Question: When computing checkmate for a king in chess, do you determine the other players possible moves against your king? Or do you consider merely their unit's reach? If you say it's the former, then there is a contradiction like "this statement is false" Consider this image with two kings a square apart and their knights protecting from above rooks. If we assume that the definition of possible moves must prevent check based on enemy possible moves, then the logic recursively alternates.
>
1. First, we say that our king is in check from the enemy knight so we are limited from moving our own knight because we must escape.
2. Then we realize that the knight does not have an available move into our king's square because he will be placing his king in check with our rook. He does not have our king in check after all.
3. Then we realize, free from check, that we are now able to move our own knight to the enemy king forcing him to move from check and preventing further his choices.
4. However, we notice that we cannot do this because it will place us in check with the enemy rook.
5. We realize that since we cannot actually move our knight, the enemy king is not actually in check, therefore he is freely able to use his knight to attack our king.
6. Go to step 2 (no matter how many times you have already).
Okay, so maybe we assume that reach always counts regardless of the enemy's check status. If our king is in reach of the enemy knight's usual attack range, we consider it a check and must resolve it. Is this how the actual game is ruled though? It seems an easy solution to the problem faced when programming the game logic, but I'm not sure if it is correct or not.

I did some thinking and came up with this analysis:
I think you have proven that the scenario of both kings being in check (not necessarily the scenario of the board I showed) cannot exist by contradiction.
Only one player can make a move at a time.
Therefore, one player makes the initial move which transitions from the state of no kings being in check to some king(s) being in check.
According to the rules, this move is not allowed if that player's king results is in a check. (I will point out the significance of 'results' soon)
This means that no matter how check is defined, he cannot make any move if his king meets that condition.
Therefore, the only transition to checks from no checks is to the enemy being in check.
The enemy must escape check, still following the rule of not entering check in one move.
The remaining state would be game over or that king escaping check.
So I understand that both kings being in check is not possible.
Now the board I showed is either reachable or not reachable.
Let's assume the board is reachable and see if there is a contradiction.
Let's ambiguously assume it's white's turn since the scenario is symmetric.
This means black just moved.
Therefore, black's king is not in check.
The black king is only reachable by the white knight.
Therefore, the white knight must be restricted by some rule to not attack the black king.
The only two possible rules that can enforce that conclusion are:
>
1. The white knight is currently protecting his king from check.
2. The white king is in check already and that move will not solve the check.
First, assume 2 is true regardless of 1.
The white king is in check and the only piece in attack range is black knight.
The black knight cannot attack the square containing king, however, because it would place his own king in check.
Therefore 1 must be true and the white king is not in check.
So both kings are not in check.
We reverse the game board to see if this is reachable.
Assume the scenario with the following alterations:
White has a bishop 2 up and 1 right from the black rook.
The black king is one square to the left.
The white king is one square to the right.
No kings are in range of any other pieces, so it may be reasonable to assume this initial state is reachable.
The black knight is protecting his king from the bishop, so it cannot move to under the white knight.
The white king moves left.
Now the white knight is protecting the white king and cannot move to under the black knight.
The black king moves right one square.
Thus, the scenario is reachable.
The only questioned assumption standing is that when any moves are considered, it is safe to assume that the check rules are computed. Thus, a king may come in range of a unit which may not attack it due to prevention of his own king being in check. If this assumption is not made, then the pieces simply could follow the rules of not allowing kings to enter the unrestricted attack range of an enemy unit.
Now, it is interesting to see if this scenario is computable without infinite loops.
For dependencies, I will use arrows.
For the initial white king moving left,
white king -> black knight stopped -> white bishop attack black king
Those are single step computations, no loops in dependencies so far.
For the black king to move right,
black king -> white knight stopped -> black rook attack white king
Still no dependencies.
What about when we now try to check white knight's available moves including attacking the black king?
white knight stopped -> black rook attack white king
What about if the white rook attacks the black rook?
white rook stopped -> black knight attack white king
White's remaining options are to move the king to the right or down.
Our conclusion,
>
1. Moving to this board state is possible without breaking the 'don't move into check' rule.
2. This board state obviously assumes that computing check depends on possible enemy moves, not their simple native attack ranges.
3. When this state is reached, both kings are not in check.
4. It is at least possible that this is not a stalemate. (Unknown if always)
So I finally found rules on wikipedia about placing another king in check even if it compromises one's own king. So, we cannot make our assumption in part 2, thus the board state is not reachable.
"A piece unable to move because it would place its own king in check (it is pinned against its own king) may still deliver check to the opposing player."
Thus our final conclusion for the apparent actual rules of chess, the board state is not reachable as it follows the check rules.
I am going to choose icedtrees answer because of the valuable logic which follows the game rules:
'''
if for every move for player X (ignoring rules about king threats),
player Y can capture player X's king next turn,
then player X is in checkmate.
'''
However, I would fix them to be the following:
'''
{X is checkmate}
if and only if {
For all legal moves:(move according to rule definition) X {
There exists a generic move:(legal move A ignoring rules of protecting king A) Y such that {
X king is captured
}
}
}
'''
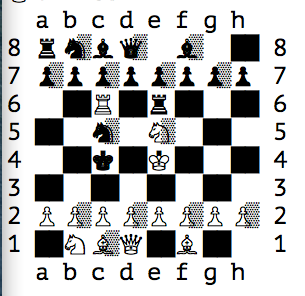
Answer: I may be misunderstanding, but I think your problem is easily fixed by noting that it is only possible to be in check if it is your own turn. Check in chess is associated strongly with a compulsion to defend the check, and you cannot do that if it is not your turn.
For any chess position, it is VERY IMPORTANT to define whose turn it is, because that lies behind so many mechanics in the game. In your board position, if it is black's turn, then black is in check, and if it is white's turn, then white is in check.
Even if the position is impossible, you can still define some good rules about positions that are good for chess computations.
Checkmate is actually not very intuitive, and when you play the game you start to notice funny checkmate situations that do not make much sense.
Here is a good way of thinking about checkmate, in my opinion:
-
The logic would be as follows:
if for every move for player X (ignoring rules about king threats), player Y can capture player X's king next turn, then player X is in checkmate.
Given it is player X's turn:
if player X's king is in movement range of player Y's piece, it is in check. If the piece cannot escape check, it is checkmate.
There are three ways of escaping check:
1. Moving your king to a non-attacked square
2. Blocking the piece(s) delivering check
3. Capturing the checking piece.